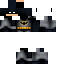
A male human skin with dark skin, wearing brown helmet dressed in a black suit and black pants, featuring a closed mouth.